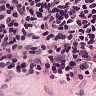
Metastatic tissue present: no